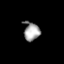
Tissue: lung
Cell type: Epithelial cells
Senescence score: 0.2287
Nuclear area (px): 293
Mean DAPI intensity: 157.666